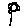
Label: flower